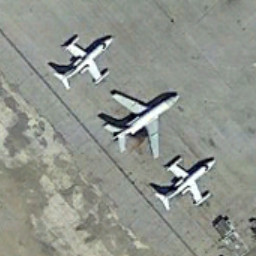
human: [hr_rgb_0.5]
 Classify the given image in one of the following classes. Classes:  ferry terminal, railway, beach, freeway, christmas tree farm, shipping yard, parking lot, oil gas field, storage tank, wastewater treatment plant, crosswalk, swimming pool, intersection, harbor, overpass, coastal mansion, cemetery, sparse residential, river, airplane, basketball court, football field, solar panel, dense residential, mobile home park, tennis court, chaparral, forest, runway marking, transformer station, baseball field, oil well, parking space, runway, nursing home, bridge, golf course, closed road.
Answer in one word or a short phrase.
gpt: airplane